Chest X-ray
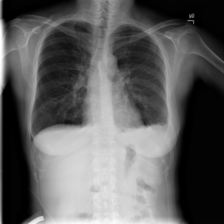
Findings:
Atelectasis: negative
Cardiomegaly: negative
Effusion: positive
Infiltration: negative
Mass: negative
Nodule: negative
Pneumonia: negative
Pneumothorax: negative
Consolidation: negative
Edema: negative
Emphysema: negative
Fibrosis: negative
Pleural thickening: negative
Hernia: negative